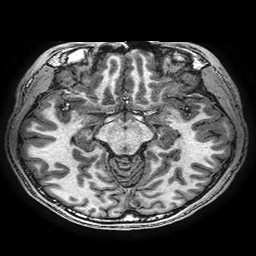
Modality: T1w
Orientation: coronal
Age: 17
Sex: male
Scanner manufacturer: ge
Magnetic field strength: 3 T
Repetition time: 0.00766 s
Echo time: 0.003476 s